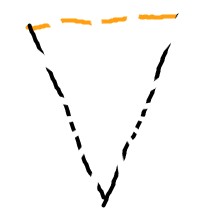
Shape: triangle